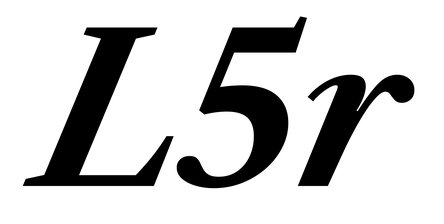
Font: LibreCaslonText-Italic_Bold_Italic